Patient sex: M
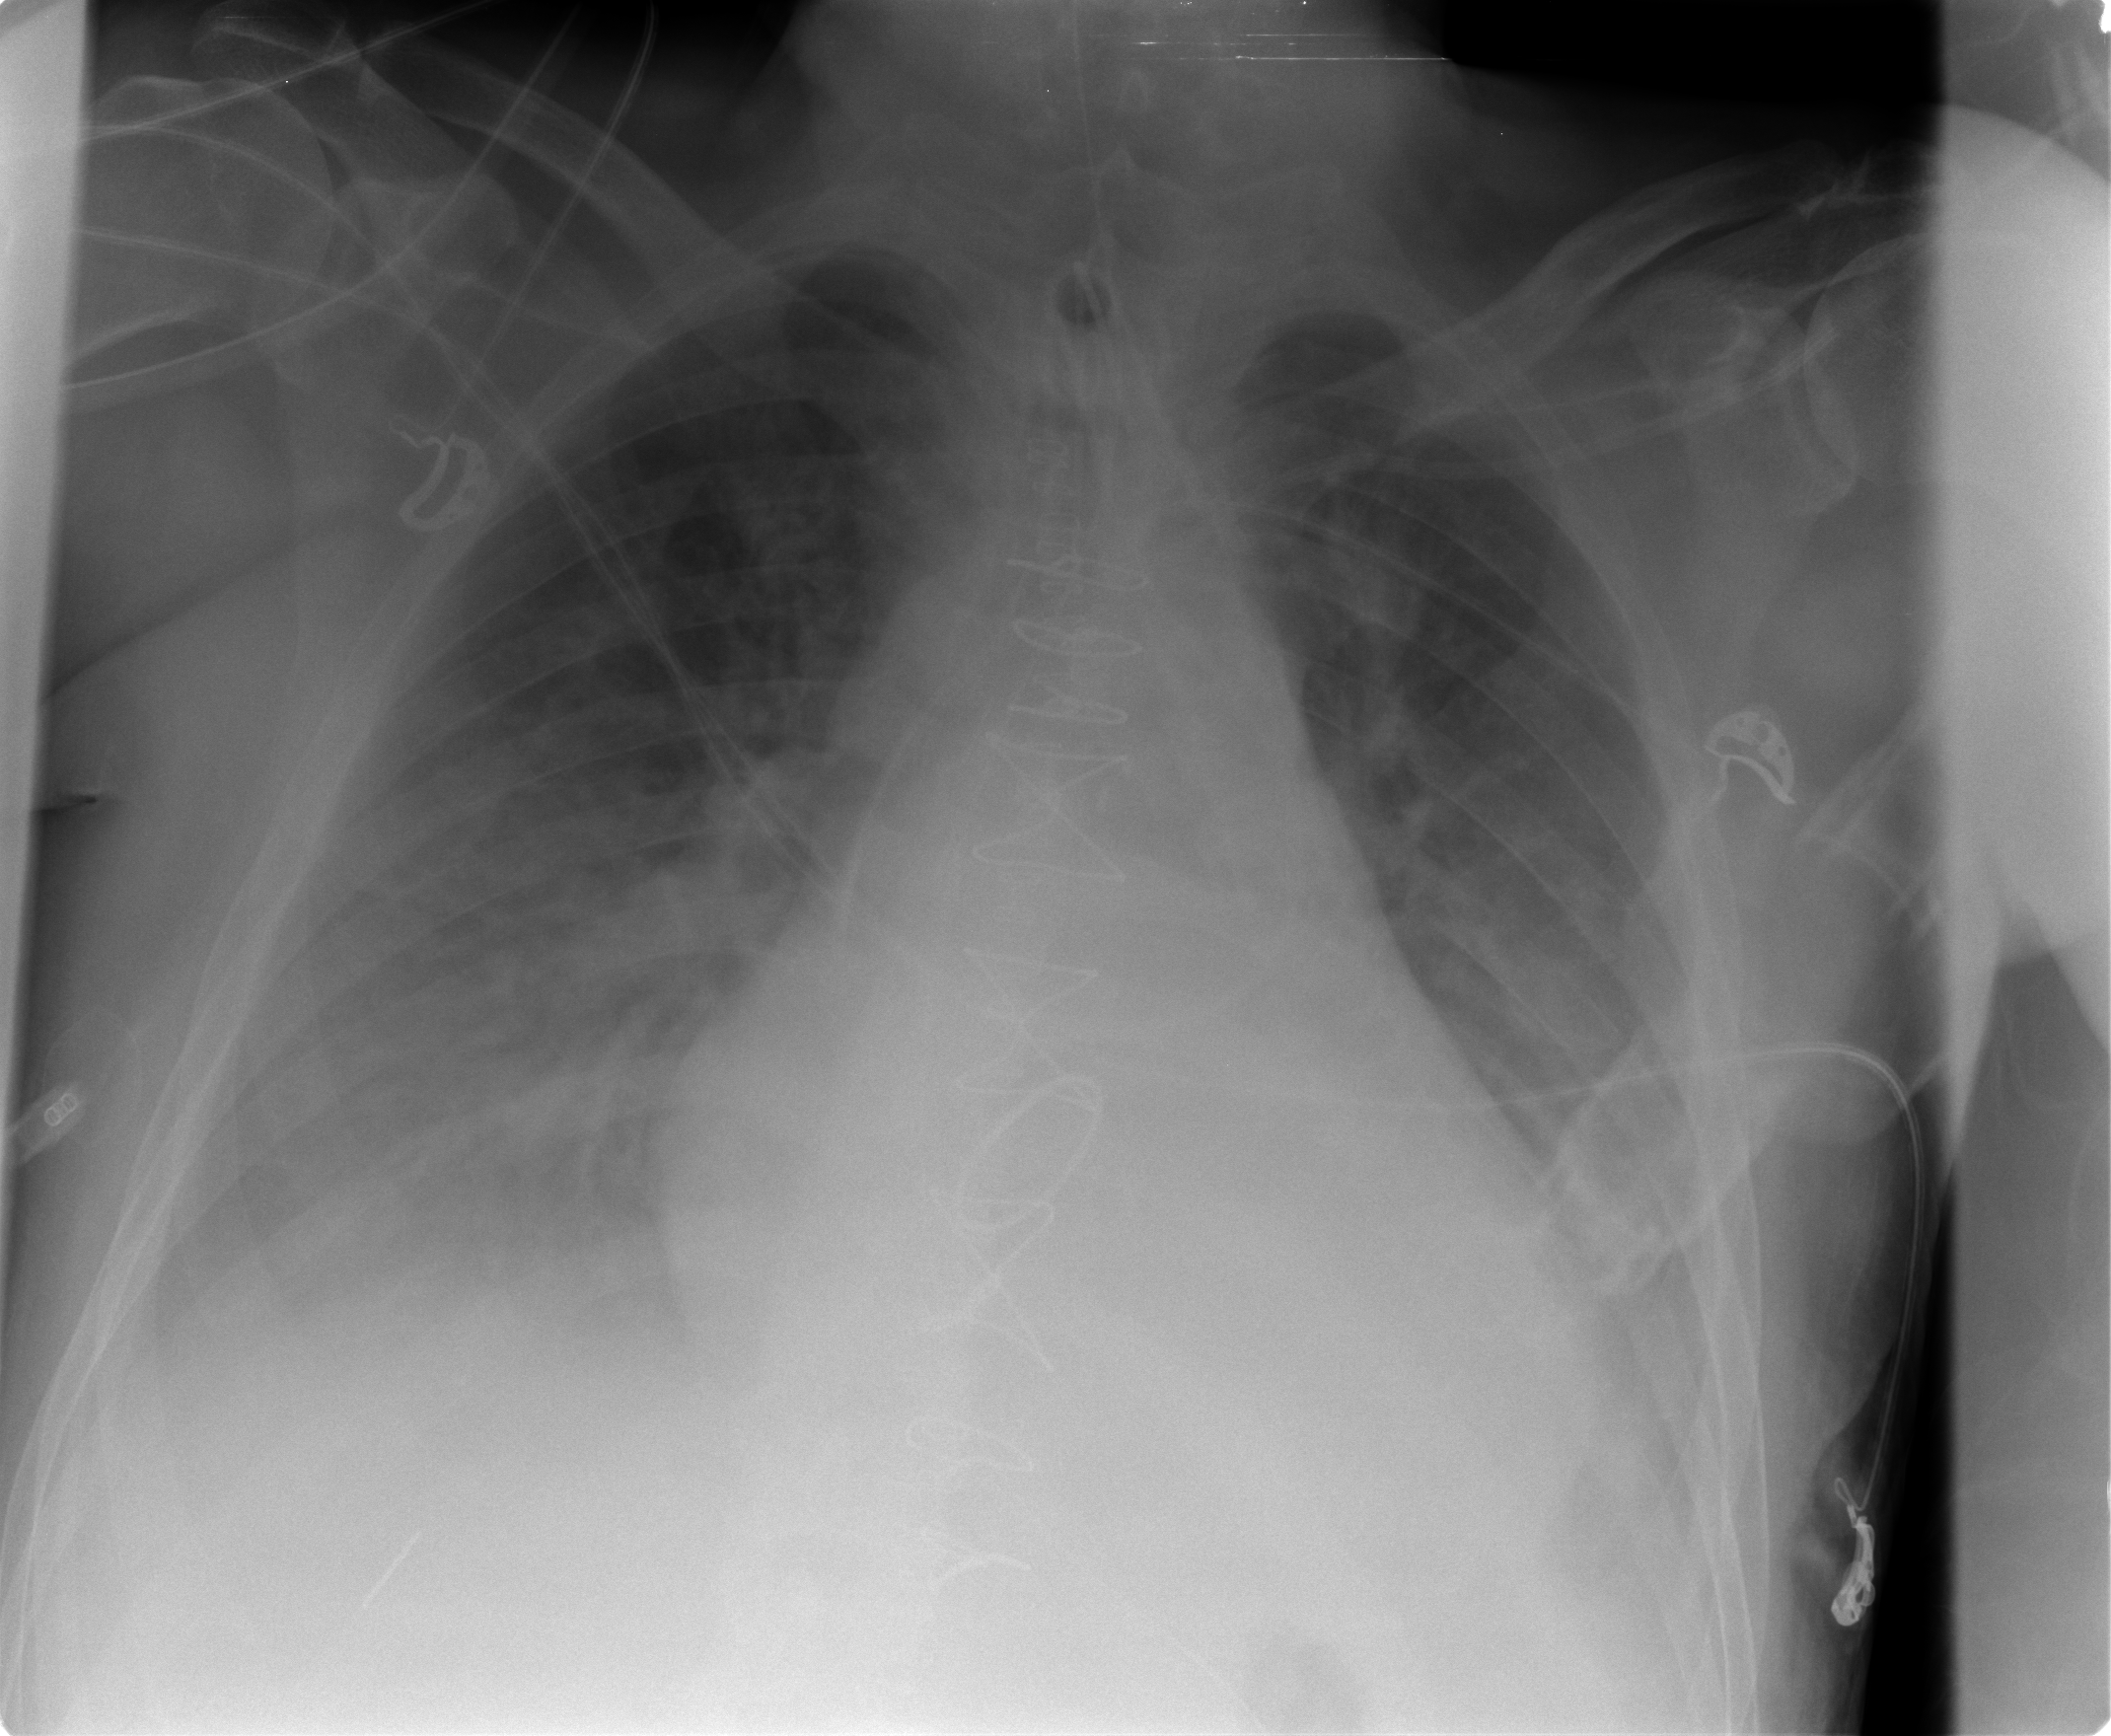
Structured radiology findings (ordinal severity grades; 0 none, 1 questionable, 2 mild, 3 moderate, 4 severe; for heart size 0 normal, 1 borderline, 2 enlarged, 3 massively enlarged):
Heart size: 2
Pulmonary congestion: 2
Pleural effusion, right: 2
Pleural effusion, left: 2
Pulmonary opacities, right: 2
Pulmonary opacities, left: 2
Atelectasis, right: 2
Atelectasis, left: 2